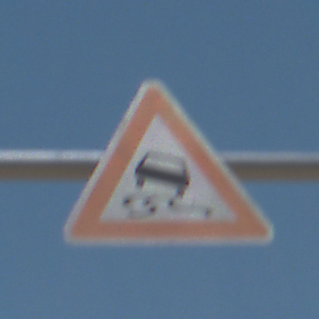
Verkehrszeichen: SchleuderOderRutschgefahr
Umgebung: Outdoor, Nature
Tageszeit: Midday
Wetter: Clear
Licht: Natural
Jahreszeit: NotSpecified
Kontrast: HighContrast